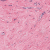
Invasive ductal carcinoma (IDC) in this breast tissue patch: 0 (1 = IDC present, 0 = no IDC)